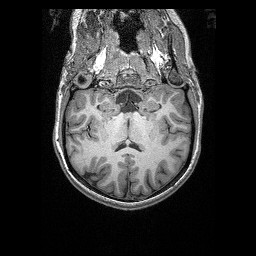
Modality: T1w
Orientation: sagittal
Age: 22
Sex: female
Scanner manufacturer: siemens
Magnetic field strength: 3 T
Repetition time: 2.4 s
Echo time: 0.03 s